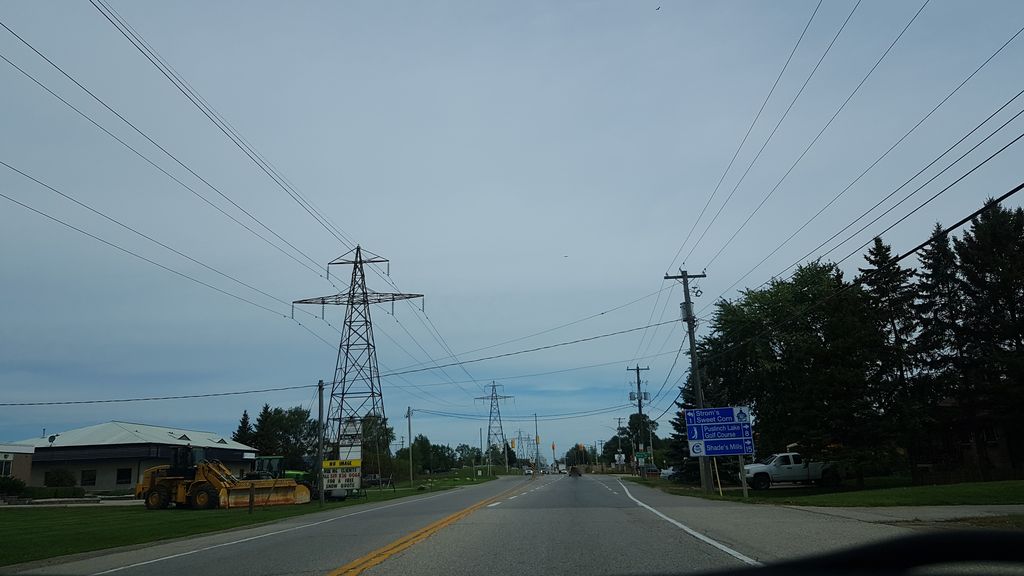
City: kitchener-waterloo